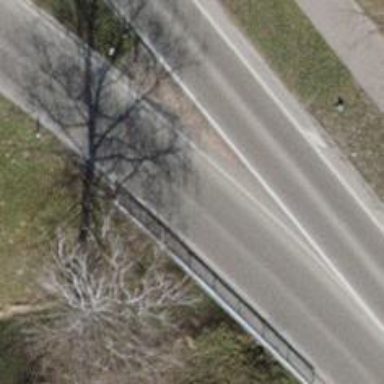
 featuring bridge. There is separate sidewalk beside it."